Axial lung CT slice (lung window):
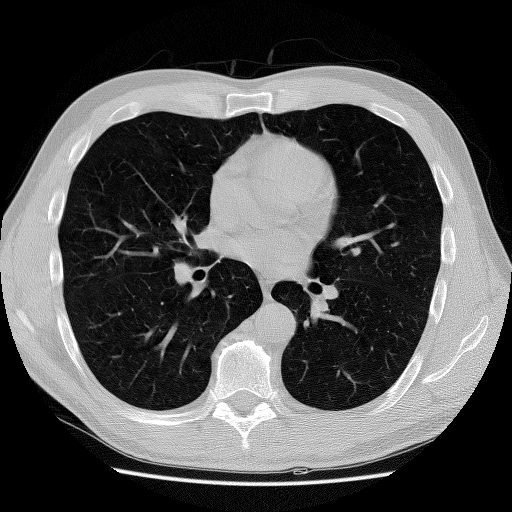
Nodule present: no